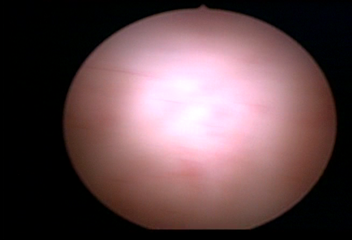
Modality: WLC
Class: Normal mucosa
Bladder cancer association: No